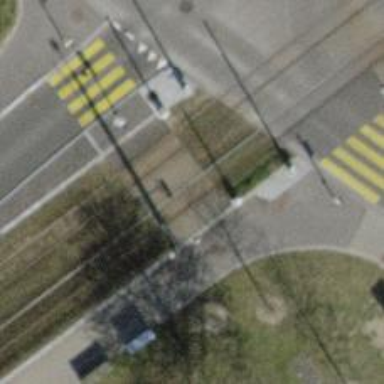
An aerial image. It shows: Railway crossing.